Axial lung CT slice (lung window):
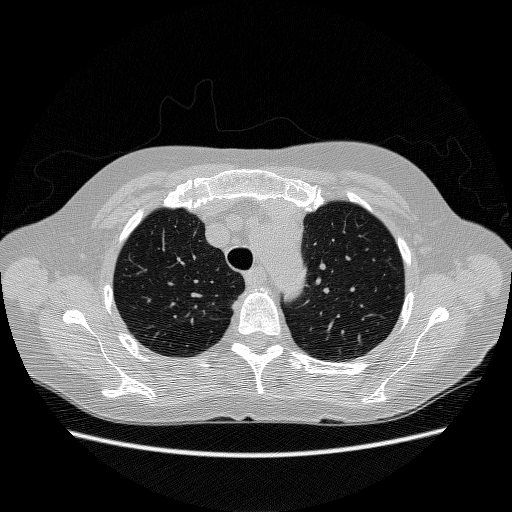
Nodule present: no